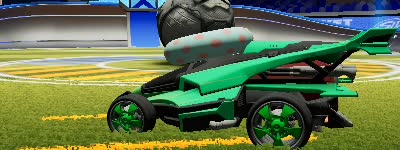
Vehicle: aftershock